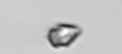
Label: Heterocapsa_rotundata